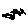
Label: zigzag